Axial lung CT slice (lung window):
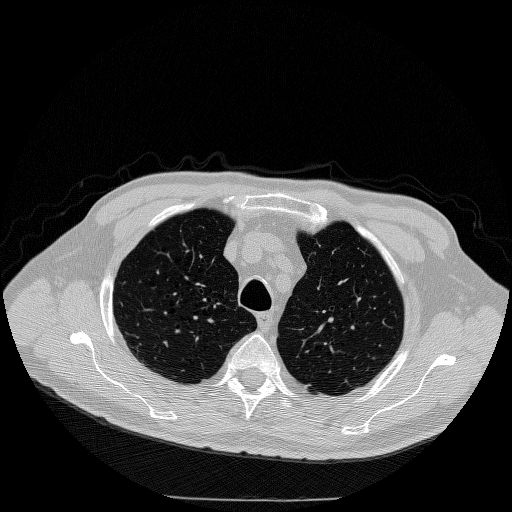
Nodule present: no